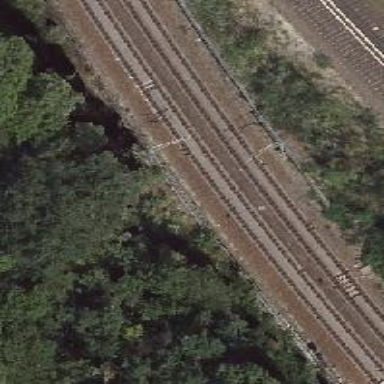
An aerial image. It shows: Rail track with contact lines for electrification. The railway is ballastless.